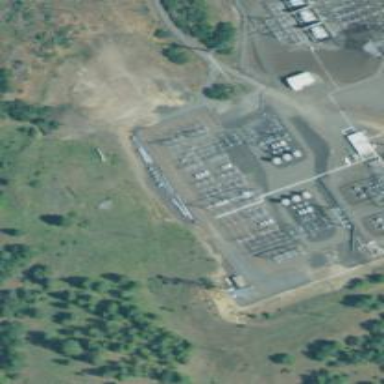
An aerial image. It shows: Switch used for power control.